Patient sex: F
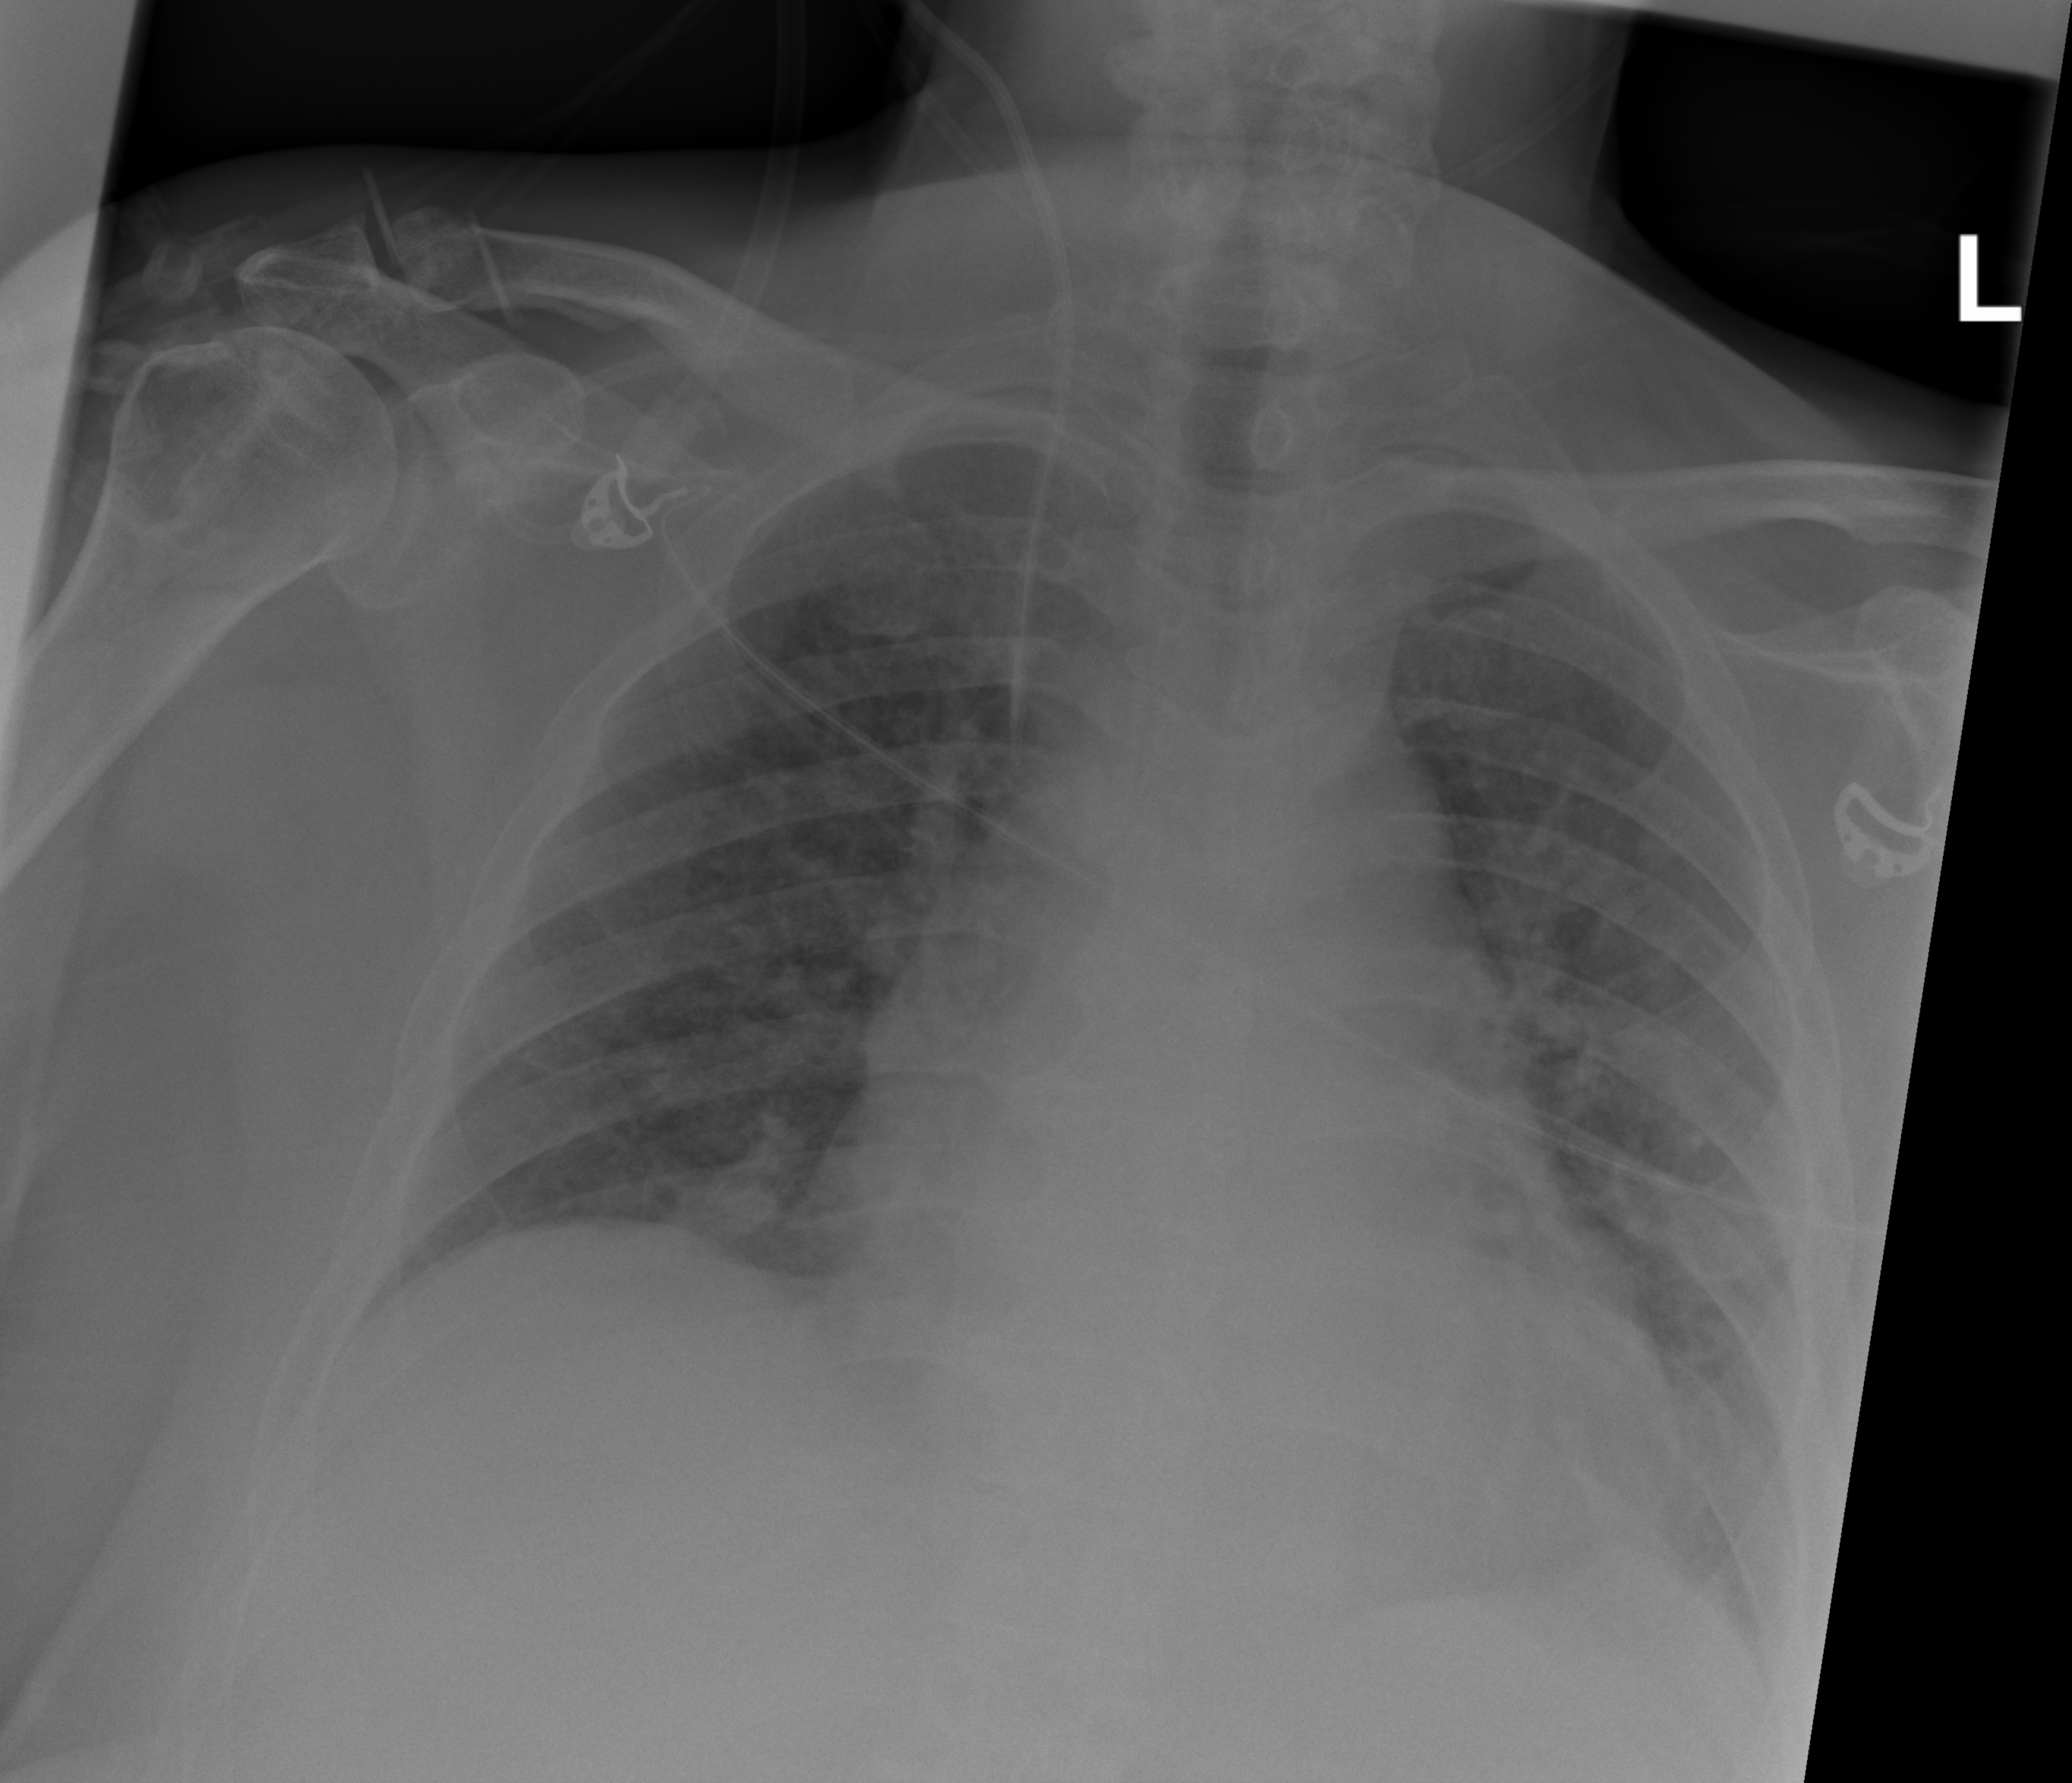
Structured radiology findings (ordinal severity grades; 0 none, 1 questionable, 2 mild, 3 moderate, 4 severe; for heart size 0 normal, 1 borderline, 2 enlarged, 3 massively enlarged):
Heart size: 0
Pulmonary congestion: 1
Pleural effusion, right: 0
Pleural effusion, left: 1
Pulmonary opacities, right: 0
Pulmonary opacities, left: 0
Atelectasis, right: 0
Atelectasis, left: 1